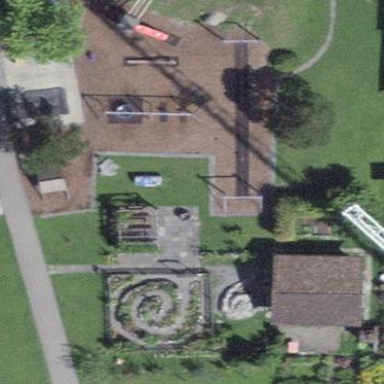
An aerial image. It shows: Playground area for leisure land.